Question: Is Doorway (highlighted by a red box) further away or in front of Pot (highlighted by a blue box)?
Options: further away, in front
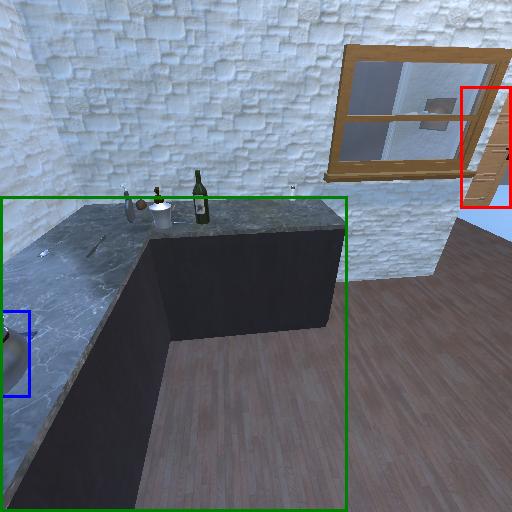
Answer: further away